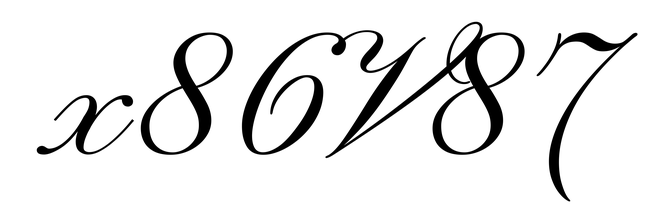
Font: PinyonScript-Regular